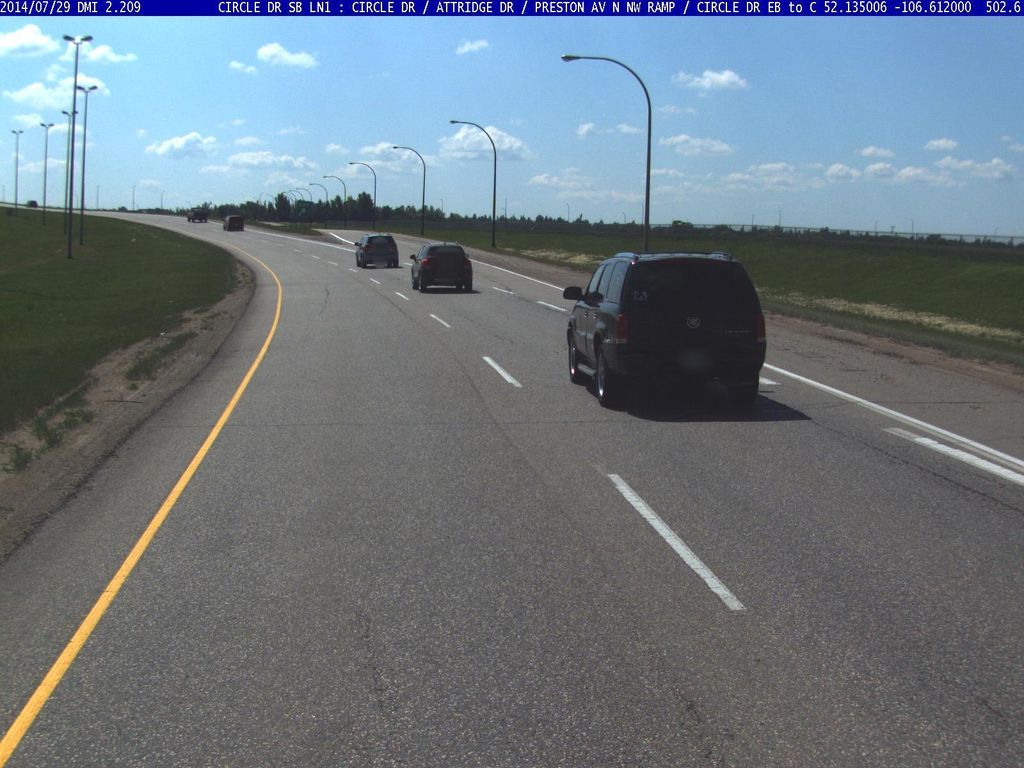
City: saskatoon